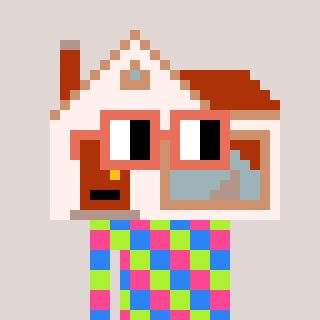
a pixel art character with square orange glasses, a house-shaped head and a computerblue-colored body on a warm background